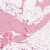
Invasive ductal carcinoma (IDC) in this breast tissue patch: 0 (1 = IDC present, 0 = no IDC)